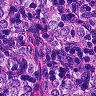
Metastatic tissue present: yes